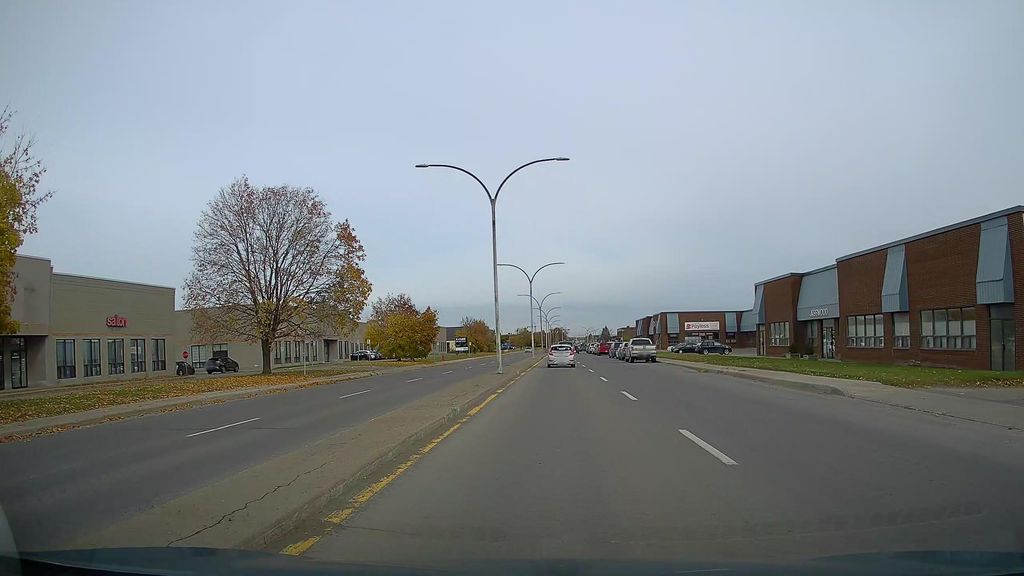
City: montreal